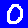
Digit: 0